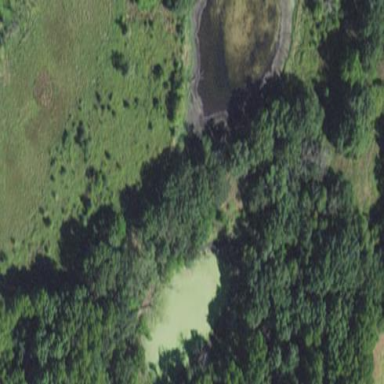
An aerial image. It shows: Serene pond surrounded by nature.